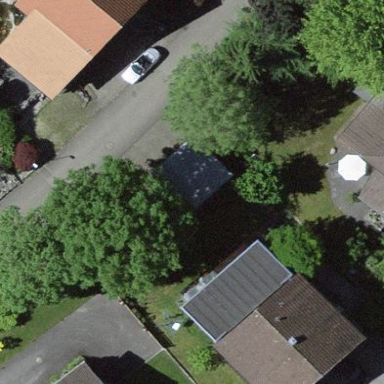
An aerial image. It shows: View of roof of building.